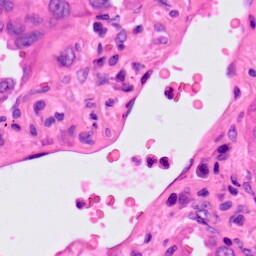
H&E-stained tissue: Lung